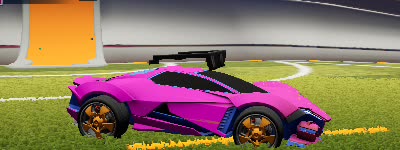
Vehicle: werewolf